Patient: sex F, age 73
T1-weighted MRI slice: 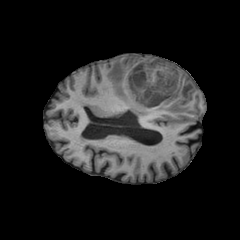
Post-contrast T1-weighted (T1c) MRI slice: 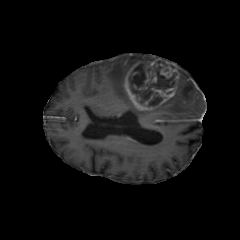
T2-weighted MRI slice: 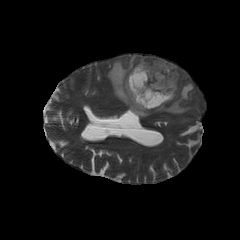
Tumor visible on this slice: yes
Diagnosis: Glioblastoma, IDH-wildtype
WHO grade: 4